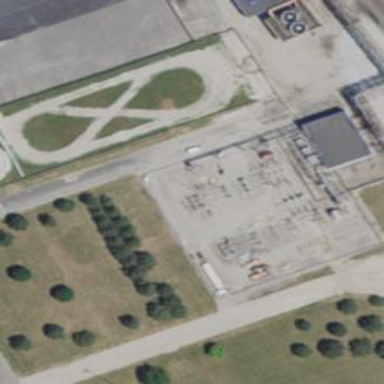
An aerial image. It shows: Switch used for power control.